Question:
Hello, this is the second time that I ask a question about this:(
I think a photo may better explain to you what I want.
Since the last time I asked the question, I have tried several tutorials, but I didn't manage to set up a menu as the photo shows.
In fact, I don't understand very well the use of getView(). One guy told me just to rewrite this method, but I can't really figure it out.
I really appreciate your help! Thanks a lot!
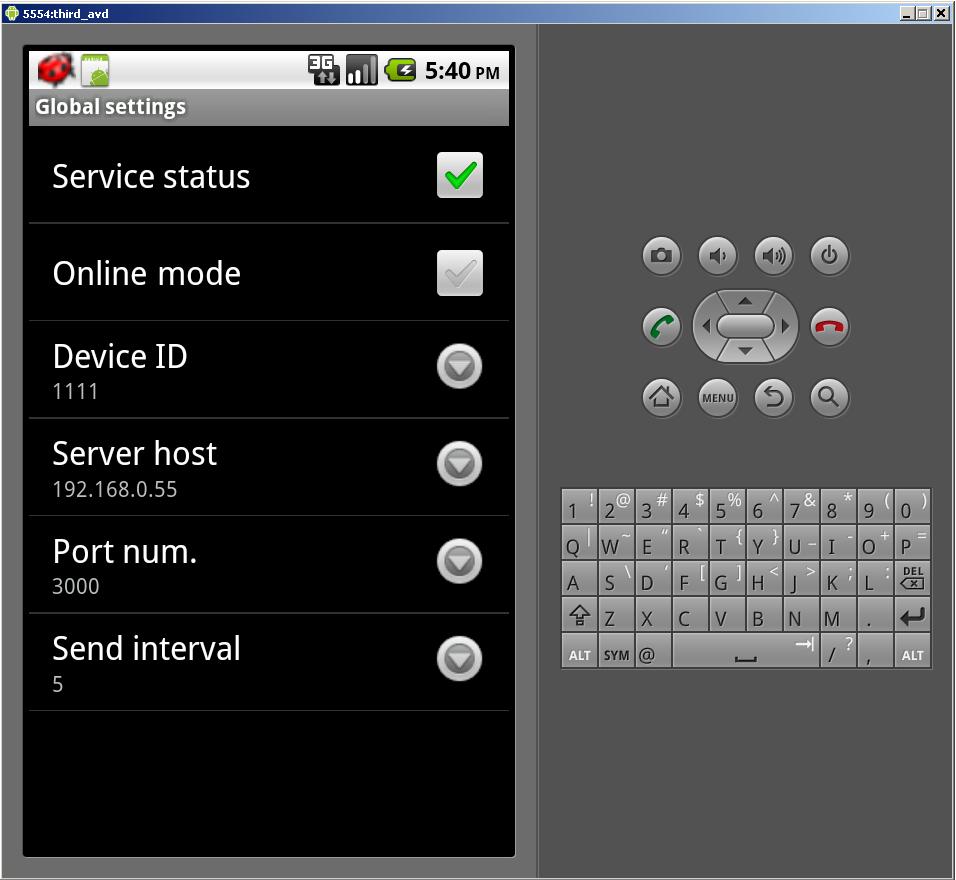
Answer: For doing this, just have a look at the preferenceActivity. Here is a very clear tutorial :http://www.kaloer.com/android-preferences